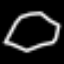
Label: octagon